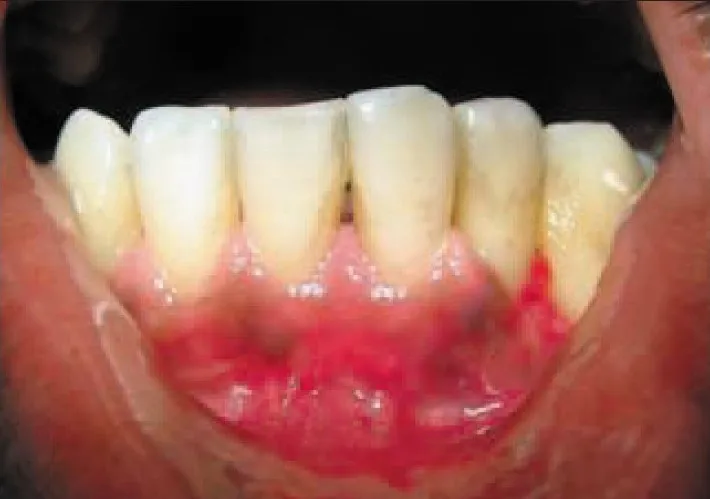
Six months post-operative.
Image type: medical_photograph (oral_photograph)